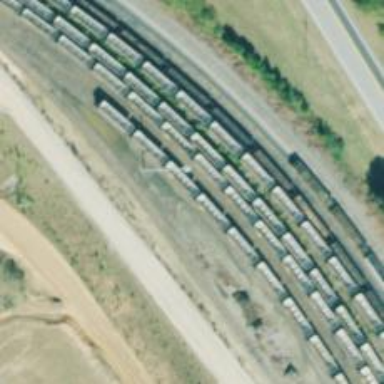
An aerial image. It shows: Railway yard for storing freight cars.